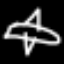
Label: airplane